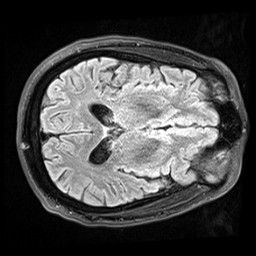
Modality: FLAIR
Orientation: axial
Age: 58
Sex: male
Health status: healthy
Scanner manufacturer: siemens
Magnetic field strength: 3 T
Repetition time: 9 s
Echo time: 0.088 s